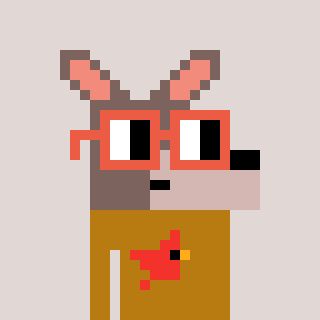
a pixel art character with square orange glasses, a kangaroo-shaped head and a gold-colored body on a warm background